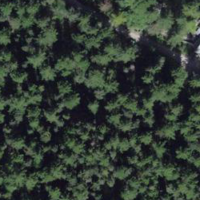
EUNIS habitat code: 43
Species observed at this site:
Opisthograptis luteolata
Tussilago farfara